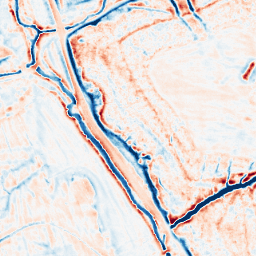
Category: edge_preserving
Decomposition family: bilateral
Decomposition parameters: d: 15
sigma_color: 50
sigma_space: 150
Upsampling method: sinc_blackman
Upsampling parameters: scale: 2
kernel_size: 4
Upsampling scale: 2